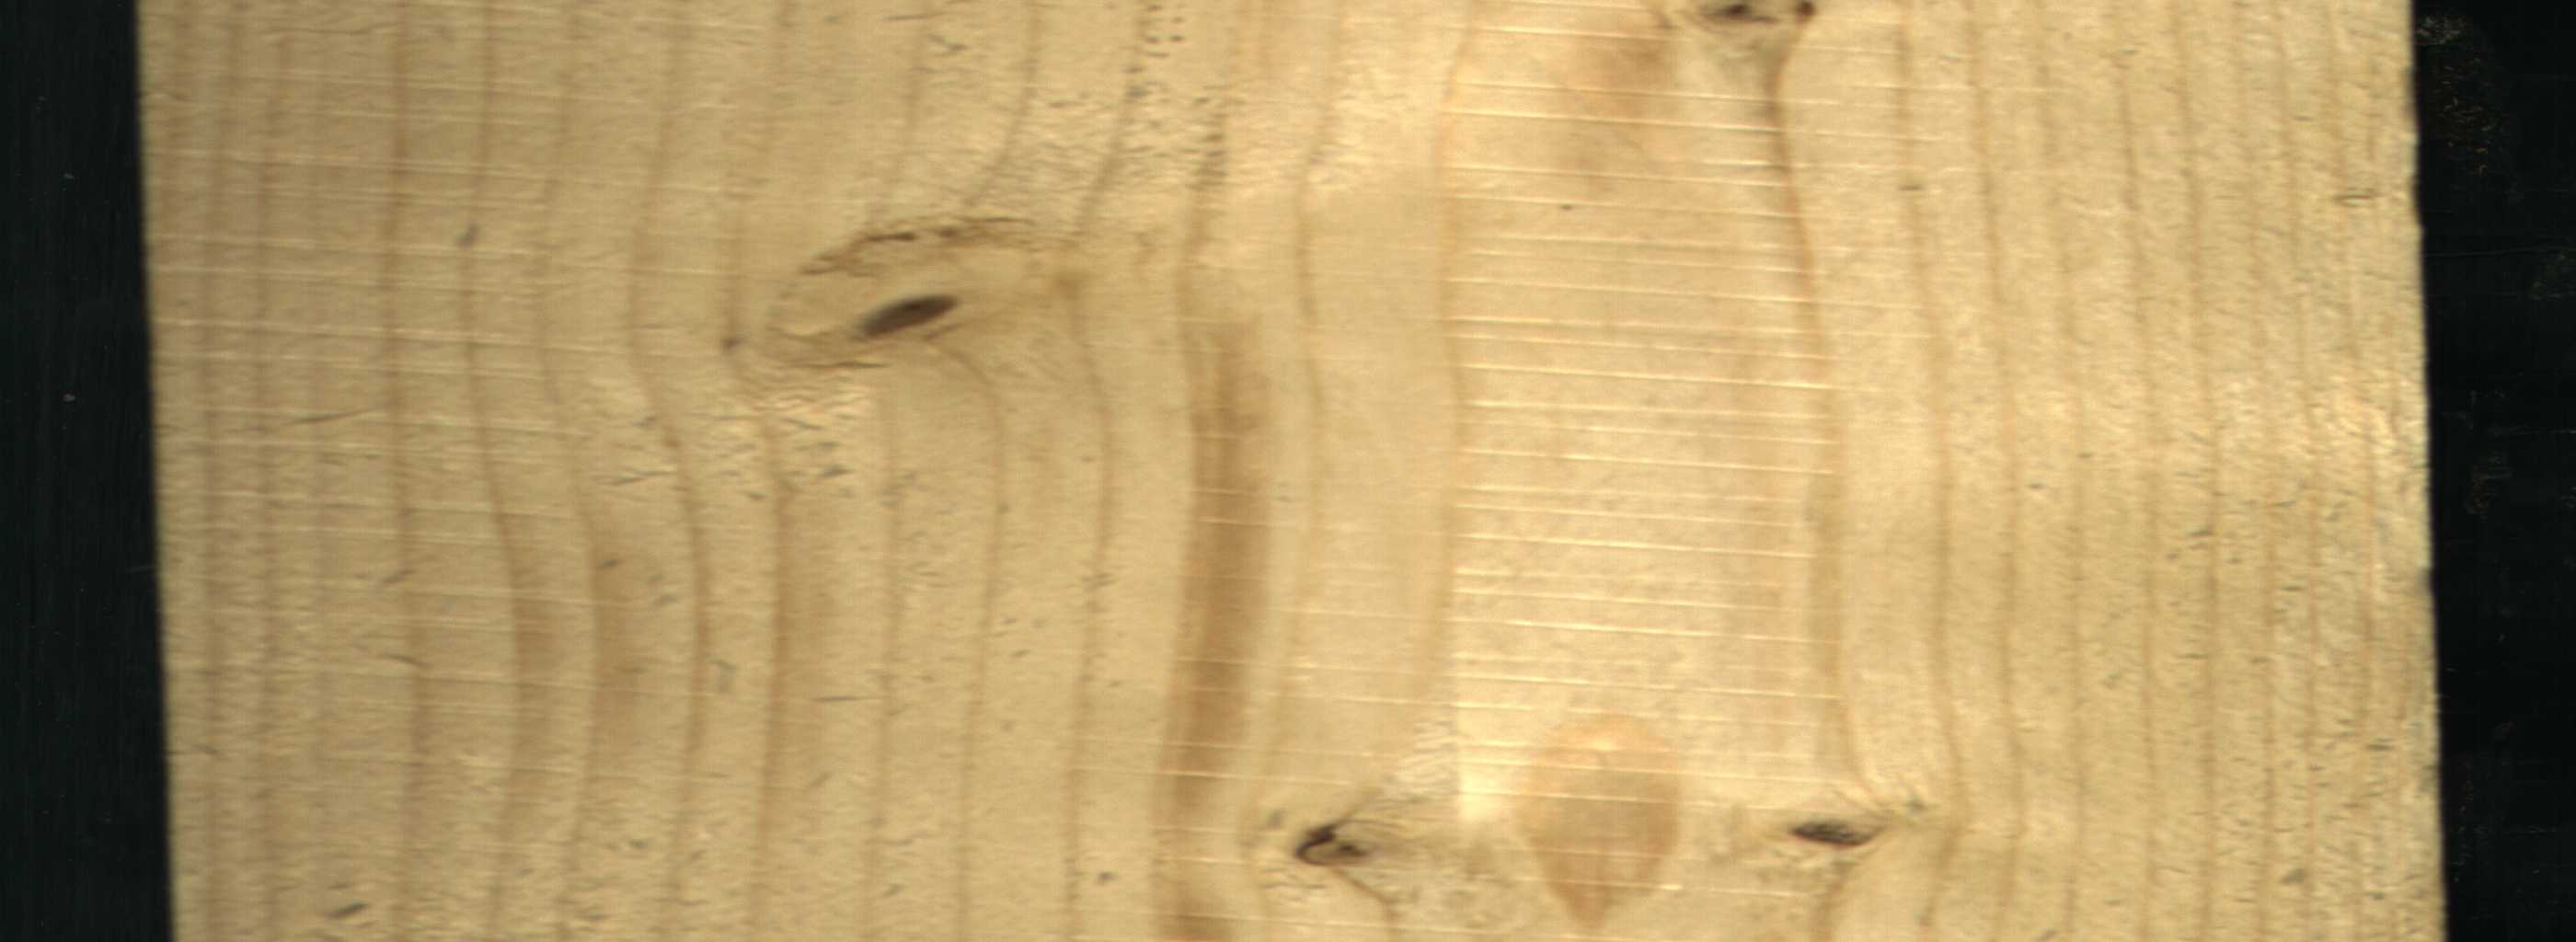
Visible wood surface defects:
Live_Knot
Live_Knot
Live_Knot
Live_Knot